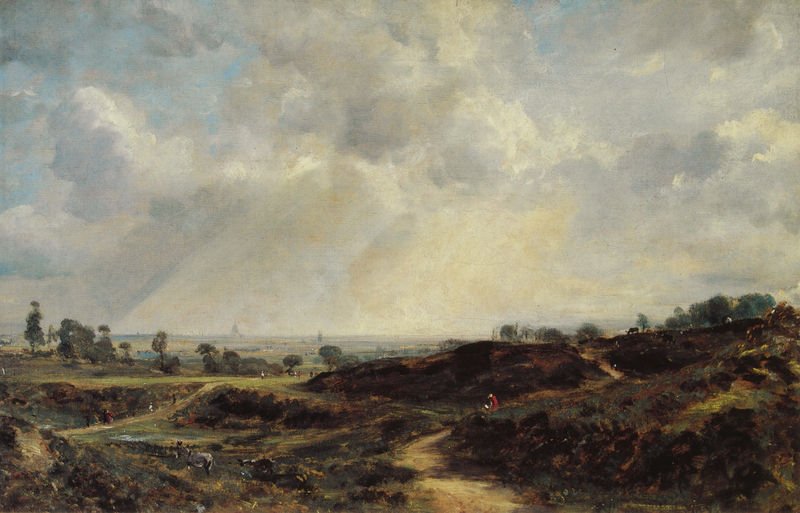
Titel: Hampstead Heath with London in the Distance
Künstler: John Constable
Institution: Collection Mr. and Mrs. David Thomson
Schlagwörter: baum, berg, blau, felsen, gemälde, himmel, mann, schatten, wasser, weiß, wolken, bäume, frauen, gelb, grün, kirchturm, landschaft, menschen, sand, see, sitzen, stadt, teich, abend, braun, frau, grau, hell, licht, männer, straße, ausblick, blick, gebäude, gras, rot, tier, tiere, weg, wiese, wolke, beige, leute, malerei, mensch, steine, weit, öl, birken, ebene, erde, feld, felder, ferne, horizont, horizontlinie, hügel, nass, natur, norden, strauch, vieh, weide, weite, wind, busch, büsche, flach, gebüsch, kirche, pfad, sonne, sträucher, trampelpfad, wege, wiesen, gold, sitzend, kind, person, pflanzen, tal, wald, bauern, esel, kirchturmspitze, pferd, turm, bewölkt, hellblau, aussicht, italien, abhang, feldweg, berge, gipfel, hang, wüste, zug, aue, grasen, klein, kuh, rind, rast, constable, sturm, turner, vorsprung, wetter, stimmung, silouette, frühling, gestalt, panorama, regen, rinder, sonnenstrahl, weiden, strahlen, heide, bewölkung, hügelig, wanderer, sonnenstrahlen, hirte, asche, wildniss, waser, thal, mäander, pfalnzen, köln, llandschaft, bäumen, tiefer horizont, wetterleuchten, himmrl, landschaft wolken, pfütze7weiher, kireg, lhügel